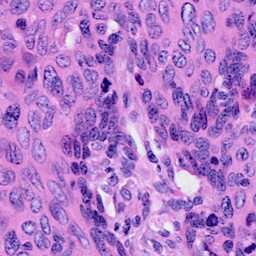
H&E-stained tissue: Cervix